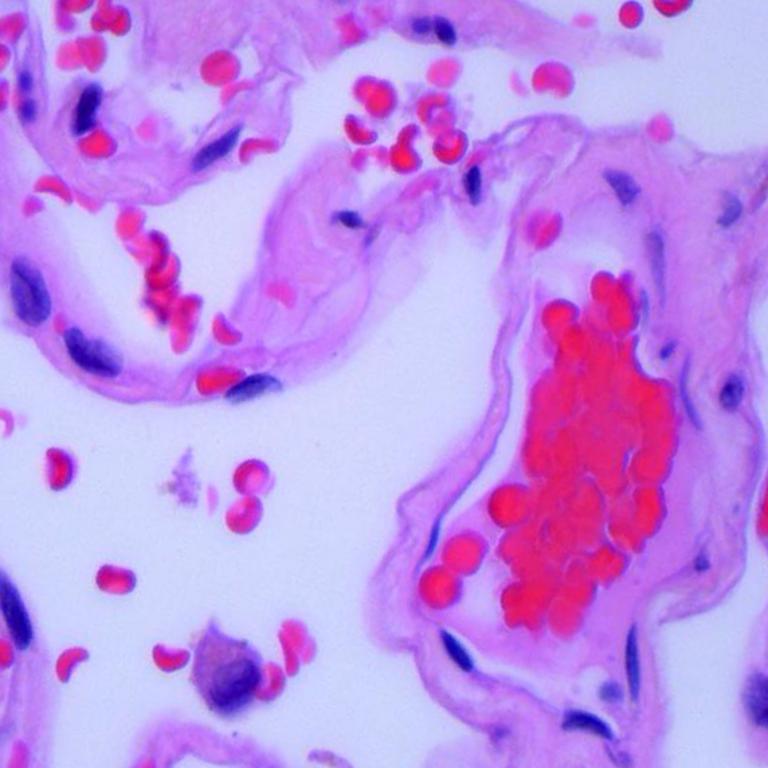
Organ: lung
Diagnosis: benign